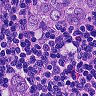
Metastatic tissue present: yes